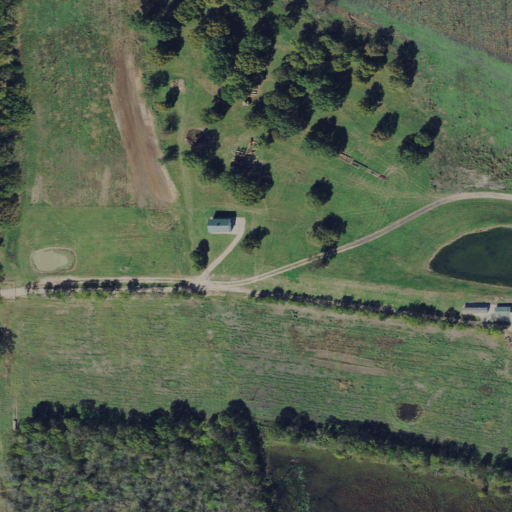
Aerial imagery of mountain in Texas named Robertson Hill containing pasture, woody wetlands, open development, herbaceous wetlands, cultivated crops, medium intensity development, open water, and grassland